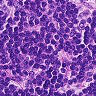
Metastatic tissue present: no